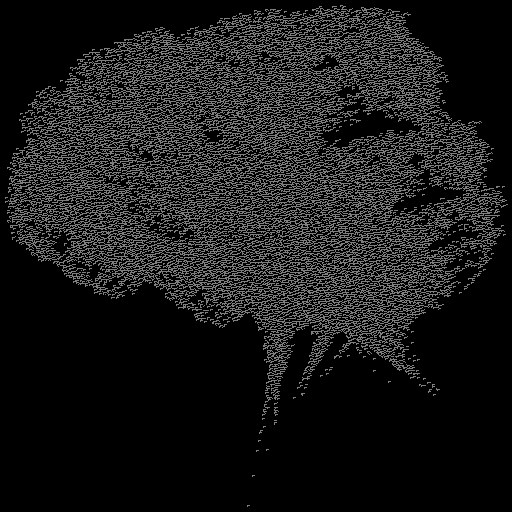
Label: broccoli